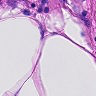
Metastatic tissue present: no